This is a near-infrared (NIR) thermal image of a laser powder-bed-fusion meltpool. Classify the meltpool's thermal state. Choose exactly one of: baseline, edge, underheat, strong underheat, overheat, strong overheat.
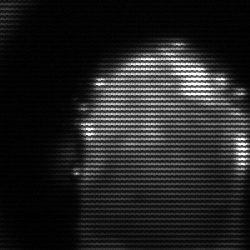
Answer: baseline